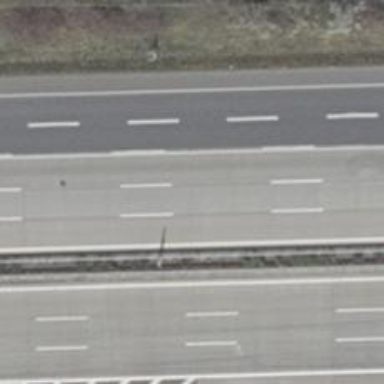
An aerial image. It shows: Concrete motorway.